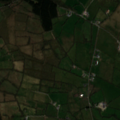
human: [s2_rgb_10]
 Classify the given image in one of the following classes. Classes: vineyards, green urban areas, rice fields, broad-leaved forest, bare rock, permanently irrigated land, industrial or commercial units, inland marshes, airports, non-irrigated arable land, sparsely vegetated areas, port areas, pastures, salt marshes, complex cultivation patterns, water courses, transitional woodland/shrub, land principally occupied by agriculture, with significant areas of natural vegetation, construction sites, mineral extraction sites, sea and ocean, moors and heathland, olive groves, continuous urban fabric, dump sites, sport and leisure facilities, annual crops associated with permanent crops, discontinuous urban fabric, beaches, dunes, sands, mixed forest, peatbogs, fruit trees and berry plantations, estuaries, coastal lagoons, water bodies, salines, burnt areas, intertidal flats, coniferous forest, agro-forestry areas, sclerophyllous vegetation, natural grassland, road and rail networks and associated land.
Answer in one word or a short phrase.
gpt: pastures, transitional woodland/shrub